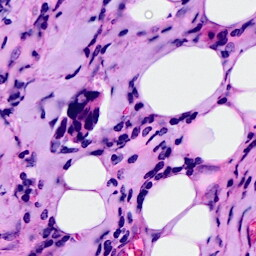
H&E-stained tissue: Breast